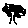
Label: tree